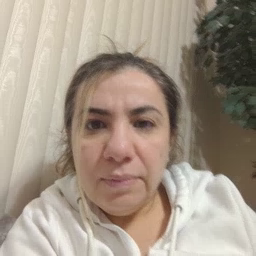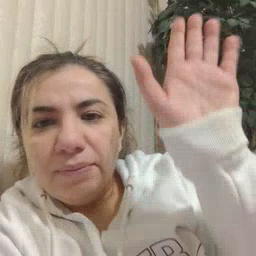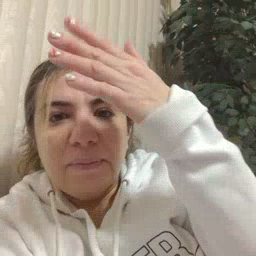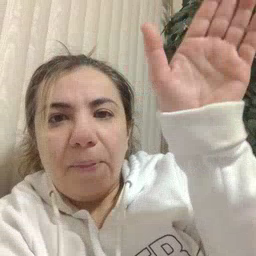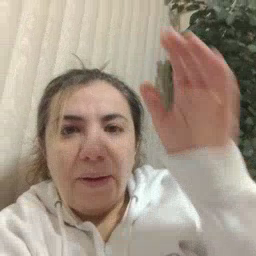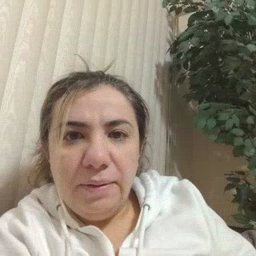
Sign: flag